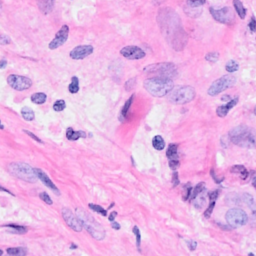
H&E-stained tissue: Breast